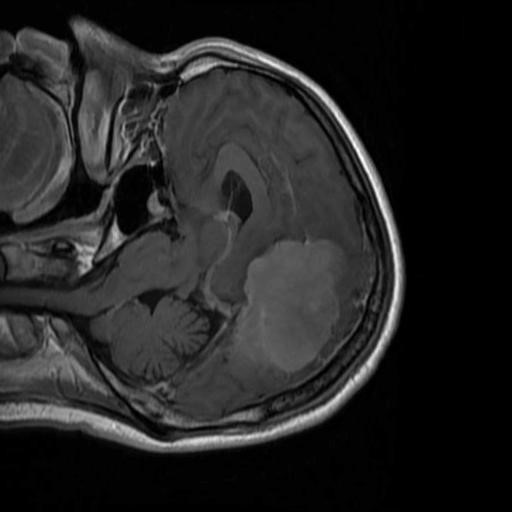
Label: brain_menin